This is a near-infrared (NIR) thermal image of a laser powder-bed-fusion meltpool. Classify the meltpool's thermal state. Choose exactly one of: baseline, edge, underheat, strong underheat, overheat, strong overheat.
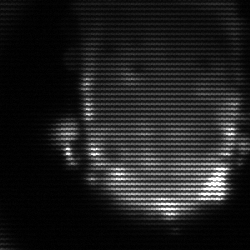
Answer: baseline